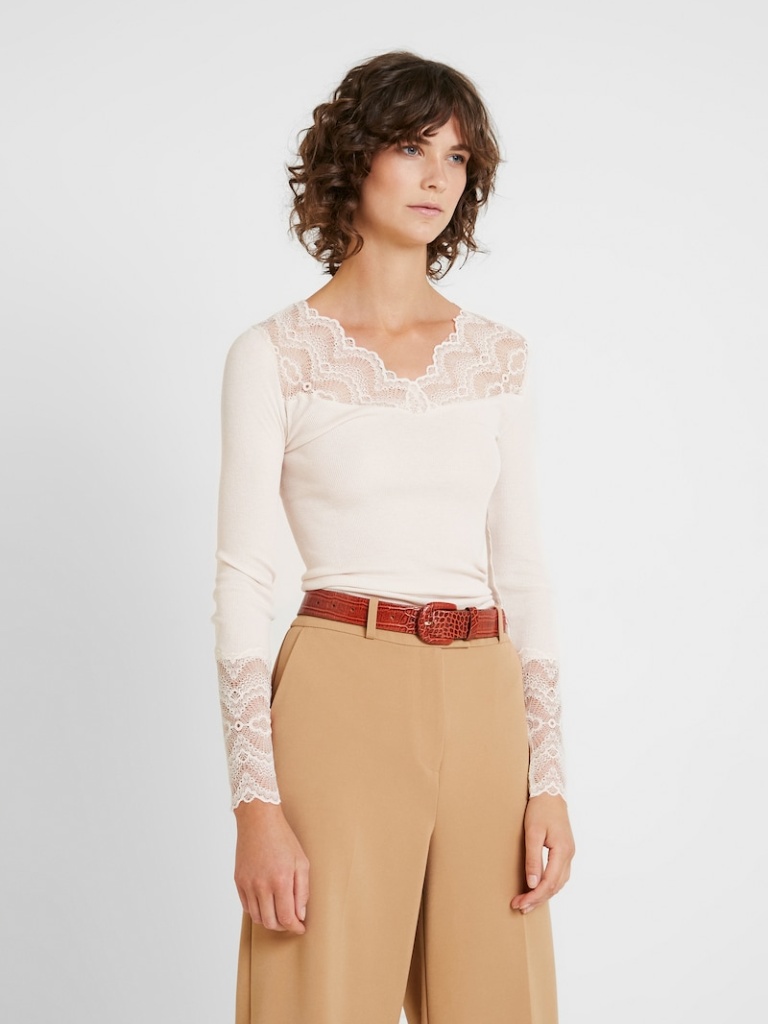
knit tight a long-sleeved with the sleeves down hip length Fully Tucked in boat sweater